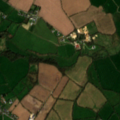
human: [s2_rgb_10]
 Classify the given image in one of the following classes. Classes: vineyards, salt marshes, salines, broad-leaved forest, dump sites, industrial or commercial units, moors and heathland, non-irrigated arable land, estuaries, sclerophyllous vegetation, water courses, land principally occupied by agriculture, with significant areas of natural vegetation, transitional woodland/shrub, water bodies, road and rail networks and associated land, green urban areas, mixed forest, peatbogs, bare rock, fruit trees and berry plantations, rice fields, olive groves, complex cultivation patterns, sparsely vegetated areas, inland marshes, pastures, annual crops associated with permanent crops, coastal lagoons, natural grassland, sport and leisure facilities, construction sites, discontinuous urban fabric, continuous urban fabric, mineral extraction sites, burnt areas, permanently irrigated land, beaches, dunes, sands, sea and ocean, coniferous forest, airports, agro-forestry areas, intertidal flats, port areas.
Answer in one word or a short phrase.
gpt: non-irrigated arable land, pastures